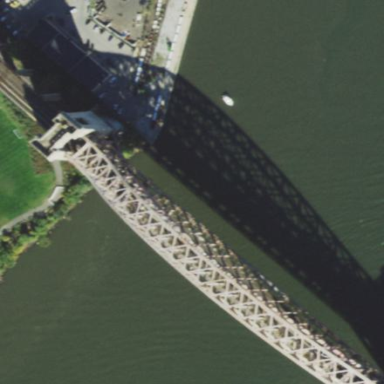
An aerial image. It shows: Cantilever bridge.